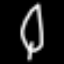
Label: leaf